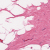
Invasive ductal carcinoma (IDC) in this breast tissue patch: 0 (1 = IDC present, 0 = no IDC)